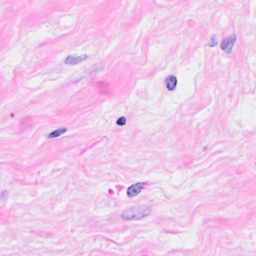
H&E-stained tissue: Breast